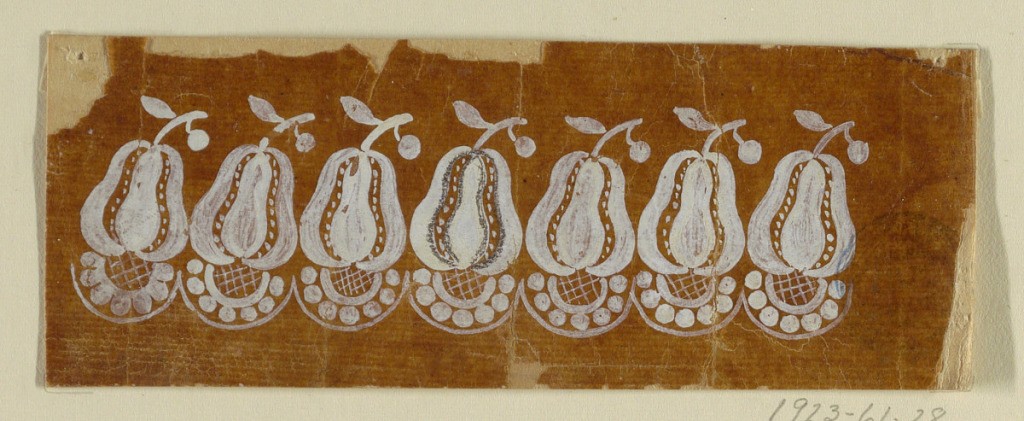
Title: Design for an Embroidery or a Woven Horizontal Border, of the "Fabrique de St. Ruf"
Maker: Fabrique de Saint Ruf, Lyon, France
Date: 1805-1815
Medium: Black crayong, brush and gouache on glazed tracing paper, laid down on paper
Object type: Drawing
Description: Pear forms, seven of which are shown, are hanging from a short bough covering the upper halves of circular lace panels.